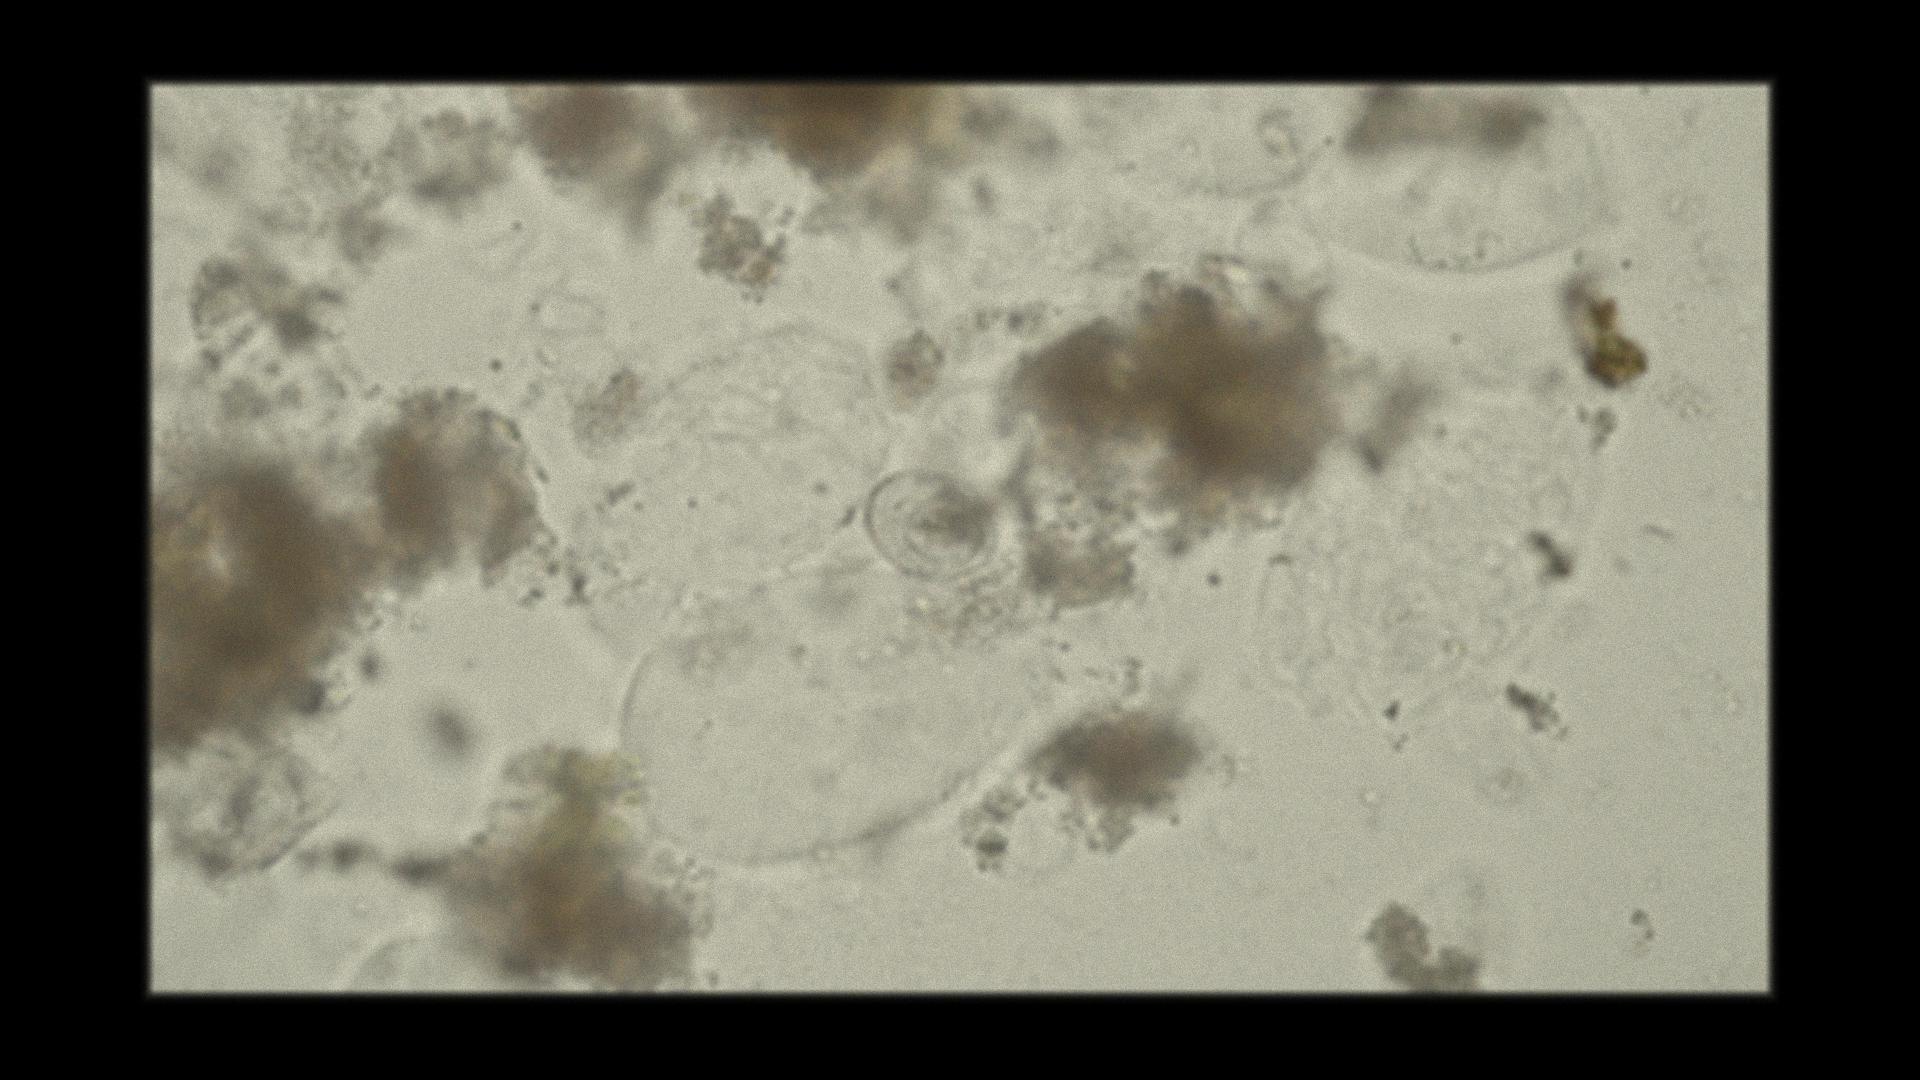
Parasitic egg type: Hymenolepis nana